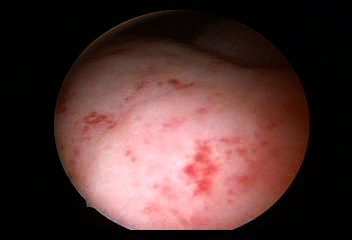
Modality: WLC
Class: Normal mucosa
Bladder cancer association: No